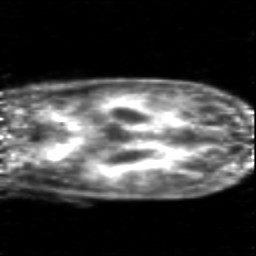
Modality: PET
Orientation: coronal
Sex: female
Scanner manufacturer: siemens